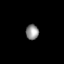
Tissue: lung
Cell type: Epithelial cells
Senescence score: 0.2423
Nuclear area (px): 191
Mean DAPI intensity: 142.764